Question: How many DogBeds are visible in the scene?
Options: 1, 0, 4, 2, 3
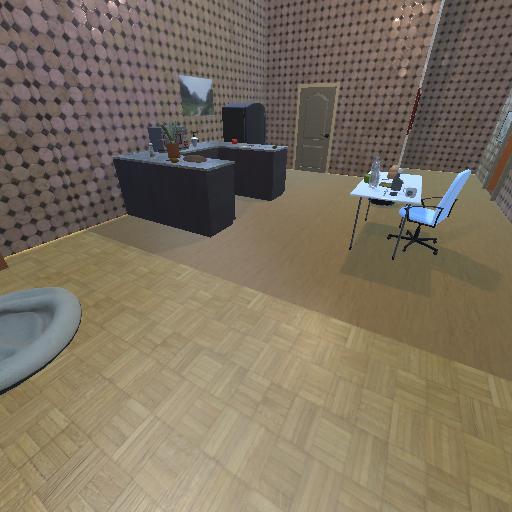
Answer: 1